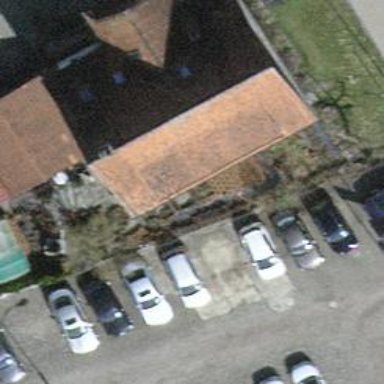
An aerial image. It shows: Shop that sells cars.